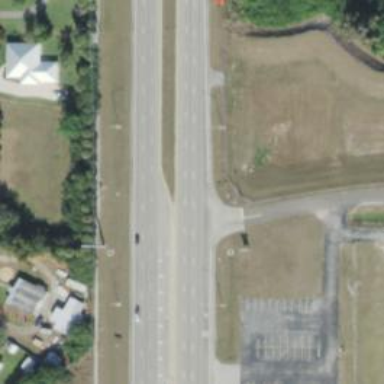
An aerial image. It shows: Asphalt trunk highway.